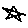
Label: star